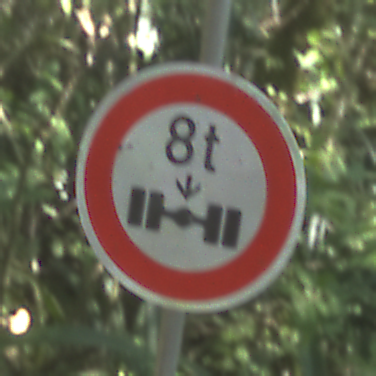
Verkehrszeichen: TatsaechlicheAchslast
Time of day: Midday
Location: Outdoor (Nature)
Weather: Clear
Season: NotSpecified
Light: Natural